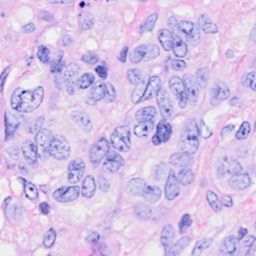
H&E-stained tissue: Breast